Question: I am trying to create a box that has a 'highlight' down the sides of it, and at the top.
The CSS for the box was pretty simple, however, now that I introduced this 'highlight' to the design, it has added another level of complexity to the CSS...
I have tried a lot of things, not sure if they will help but here is my most recent:
'''
/* Define the Main Navigation Drop Downs */
#mn_navigation .dd {position:relative;width:226px;padding:29px 0 0;background:transparent url("//beta.example.co.uk/_images/_global/dd_handle.png") no-repeat;z-index:1000;}
#mn_navigation .dd nav {padding:30px 0;background:#3E5032 url("//beta.example.co.uk/_images/_global/dd_bg.png");border-radius:3px;}
#mn_navigation .dd nav a {font-family:Arial, Helvetica, sans-serif;font-size:12px;color:#fff !important;height:25px;line-height:25px;}
'''
Here is the current HTML (probably needs to be restructured):
'''
<div id="dd_foo" class="dd">
<nav>
<a href="//beta.example.co.uk/menu/" title="LINK TITLE">LINK</a>
</nav>
</div>
'''
Here is a possible restructure (something like):
'''
<div id="dd_foo" class="dd">
<div class="handle"><!-- Dropdown Handle --></div>
<nav>
<a href="//beta.example.co.uk/menu/" title="LINK TITLE">LINK</a>
</nav>
</div>
'''
This is what I need the box to look like (notice the faint white border at the top and half way down the sides):

I think I can see how this can be done with clever overlaps and nested divs, but ideally I don't really want to resort to this... Can anybody suggest an alternative solution?
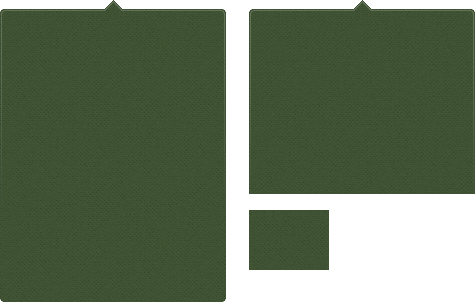
Answer: ### Simplest approach
You can try achieving this using a simple box shadow:
'''
.plaque {
box-shadow: inset 0 1px 1px 0 rgba(255, 255, 255, 0.32);
/*...*/
}
'''
### An Example
Here's an <URL> on jsbin.
### Copy paste code
This code is only for modern browsers; it might cause ie < 9 and other non supporting browsers to explode.
'''
.plaque:after {
top: -9px;
content: " ";
height: 11px;
width: 30px;
position: absolute;
pointer-events: none;
left: 50%;
margin-left: -15px;
display: block;
background-repeat: no-repeat;
}
.plaque {
width: 250px;
height: 100px;
display: block;
border: 0;
outline: 0;
padding: 12px 16px;
line-height: 1.4;
box-shadow: inset 0 1px 1px 0 rgba(255, 255, 255, 0.32);
border-radius: 5px;
border: 1px solid transparent;
font-family: sans-serif;
color: white;
font-size: 1.2em;
text-overflow: ellipsis;
position: relative;
top: 6px;
}
/* Use whatever background you want */
.plaque { background-color: green; }
.plaque:after { background-image: url(data:image/png;base64,iVBORw0KGgoAAAANSUhEUgAAABEAAAALCAYAAACZIGYHAAAAGXRFWHRTb2Z0d2FyZQBBZG9iZSBJbWFnZVJlYWR5ccllPAAAAcJJREFUeNqMUktPU0EU/mZuL6Up1RCjC4oRau4t4FJ84EKID/ZAjI9/6Mo/4MadG5dqJGjBatpyuY+2UNreeXDOBE0MNHGSSWZyzvnOd77zicdbd+EVJKyxGPSHmC4XIYSAMQYCoJhn81wJKSnHWhR8D1oZl69yhamiD8GBSefpywc2XKzjy7fP+PDuk5iUJxnksvvkxX1buxkgThOEt5exvr1qJ+XKy5CfvXpow9oSsn6GdqeF40EPK+GKY/ZfTNa3Vm1AI6TdFAeNfQgp0CKgrJehVg1AGl5gJLTWfxGfv15zI3BBnB5CehJGG5Cw8EjY6tw8KjNXsfv9K96//SguMOERgoU6+ic9NH8eQClNGzDQBMLb4FU1fzdxFB+hev0WNnbu2X802TxnkGQJoriNymwZHrFgAbhdidbOK+YTxR0ojLEc3sHmm0dOI8Gq10n9OI1xGLVcMvuGGYyHOYqlKcfK9wvOF3/i12ZvoFK+gsavPUgGSLsJkm4En4xDTqMi45iUZqZdd34zJY7L8was2enoGMHCEmS3l6LxYx9qrJ2I7FTNelBxPlKuYDgYu9nzUe6cenoygqF/J2o7AmcCDACumSjtgWp8aAAAAABJRU5ErkJggg==); }
'''